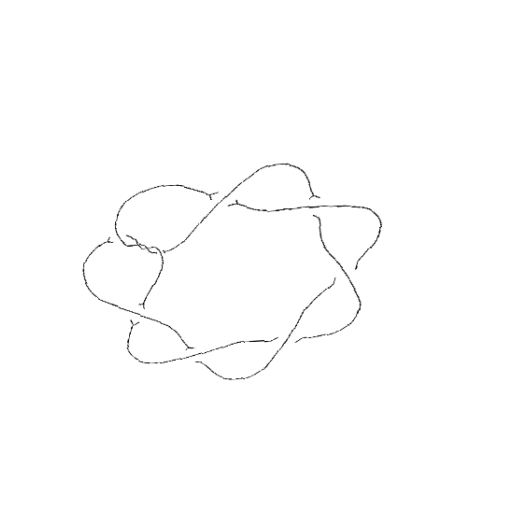
Crossing number: 10